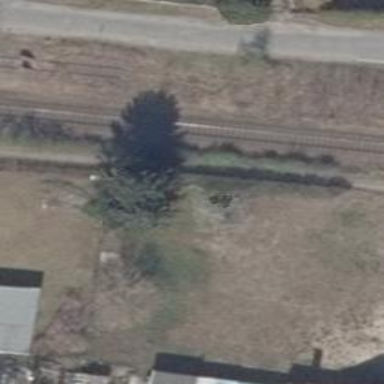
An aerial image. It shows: Urban tree with evergreen needle-leaved foliage.